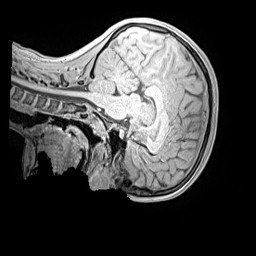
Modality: MP2RAGE
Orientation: sagittal
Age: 11
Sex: female
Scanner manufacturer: siemens
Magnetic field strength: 3 T
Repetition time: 4 s
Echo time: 0.00299 s